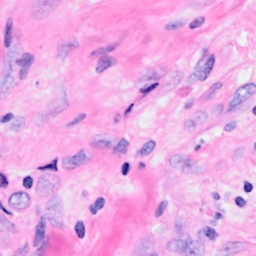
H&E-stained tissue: Breast